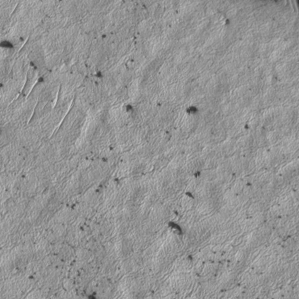
Label: frost